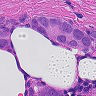
Metastatic tissue present: yes